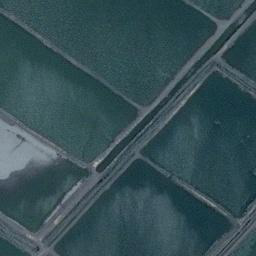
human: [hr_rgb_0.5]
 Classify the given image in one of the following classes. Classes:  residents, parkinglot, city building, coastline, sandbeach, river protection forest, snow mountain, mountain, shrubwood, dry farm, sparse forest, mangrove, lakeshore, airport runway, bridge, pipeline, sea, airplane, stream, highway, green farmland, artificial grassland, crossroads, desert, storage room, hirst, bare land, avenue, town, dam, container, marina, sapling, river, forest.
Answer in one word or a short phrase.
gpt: green farmland